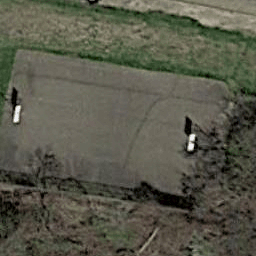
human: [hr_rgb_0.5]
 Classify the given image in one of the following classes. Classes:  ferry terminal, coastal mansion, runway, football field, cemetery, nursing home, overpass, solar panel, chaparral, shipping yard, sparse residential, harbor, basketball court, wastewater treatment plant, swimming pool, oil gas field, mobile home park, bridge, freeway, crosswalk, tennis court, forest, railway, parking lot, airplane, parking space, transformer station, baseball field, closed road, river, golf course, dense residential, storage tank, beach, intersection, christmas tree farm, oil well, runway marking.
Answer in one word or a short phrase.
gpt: basketball court